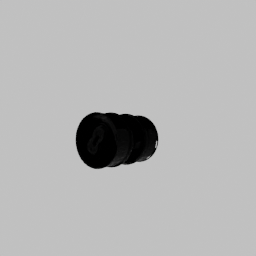
Label: tools